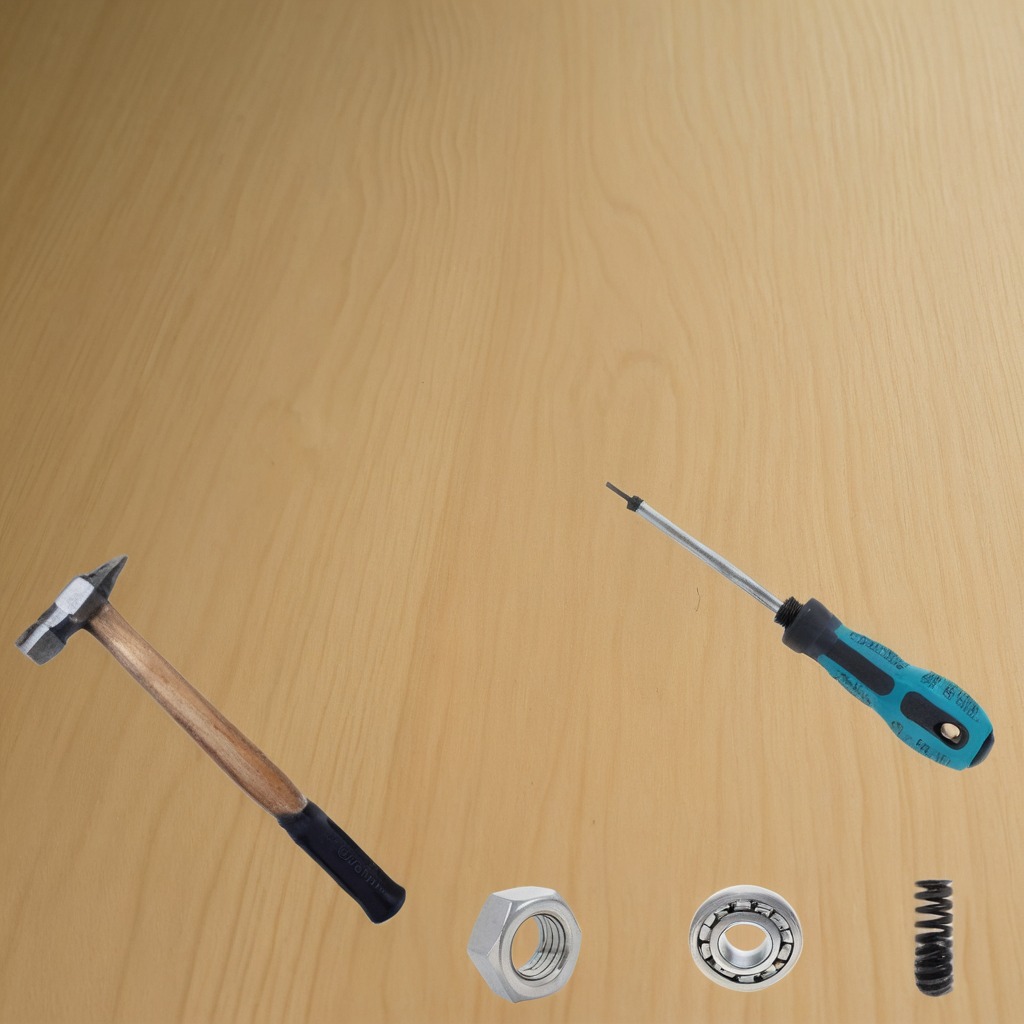
A metal ball bearing, a hammer, a coiled metal spring, a screwdriver, and a metal nut are lying on the plywood surface in the workshop.